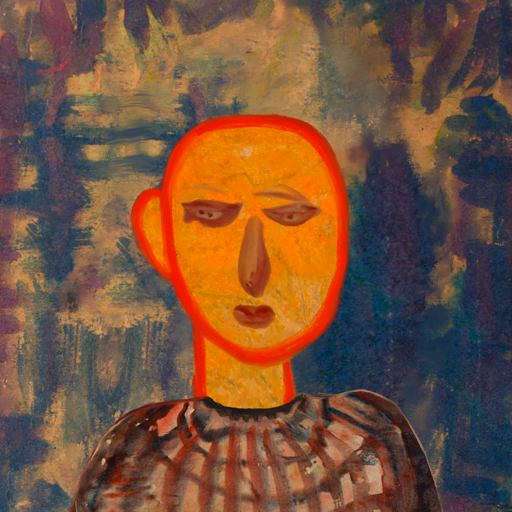
Background: InTheSun, Head And Neck Front: Sisters, Face Front: Pious_Lady, Bust: Orphan, Hair Front: Blank, Head Accessory: Blank, Second Necklace: Blank, Necklace: Blank, Baby: Blank